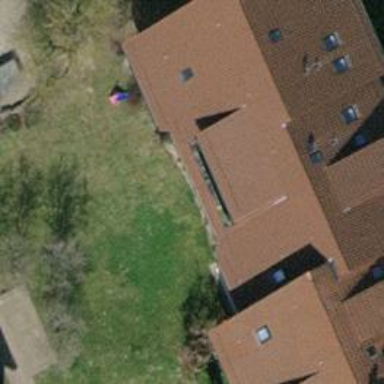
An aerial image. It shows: Gabled roof apartments building.